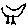
Label: bird